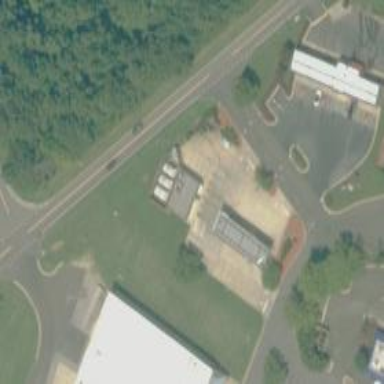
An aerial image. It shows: Convenience shop.